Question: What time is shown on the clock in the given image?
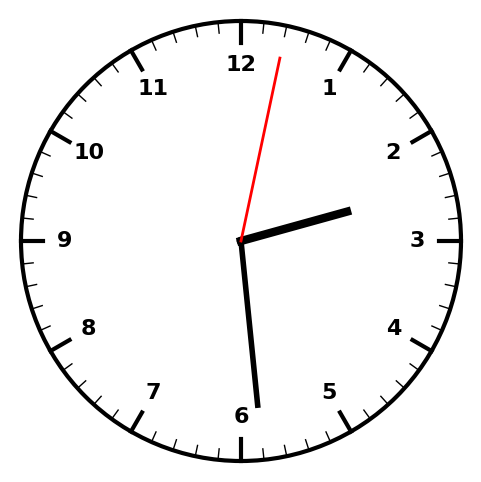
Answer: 02:29:02